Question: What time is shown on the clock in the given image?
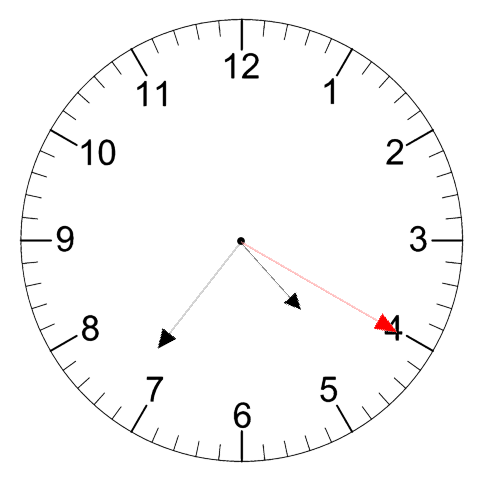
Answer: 04:36:20